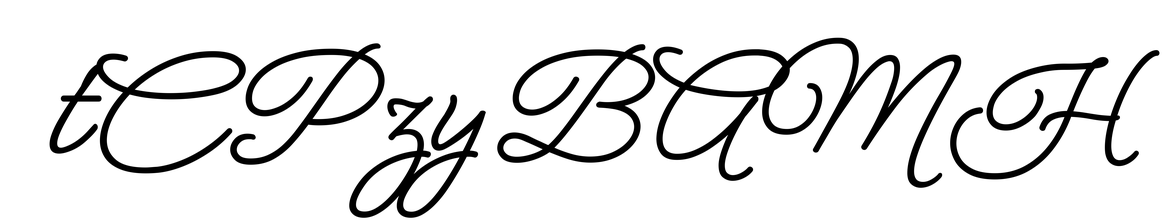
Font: MeowScript-Regular